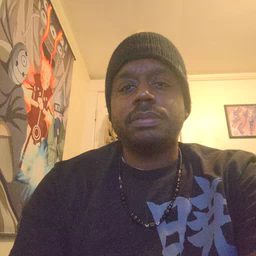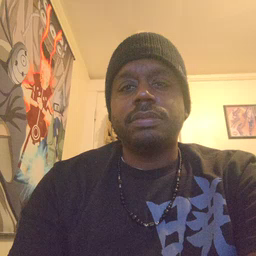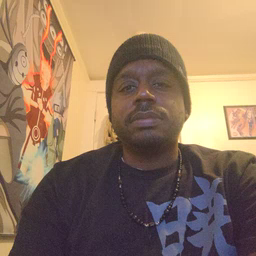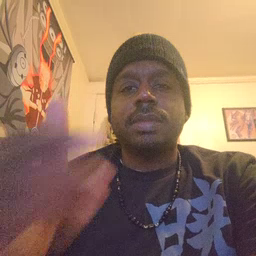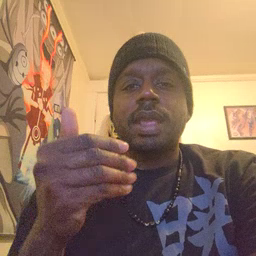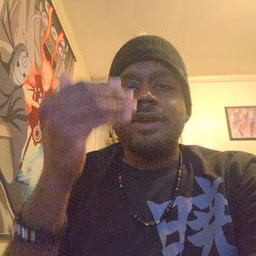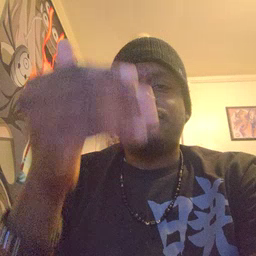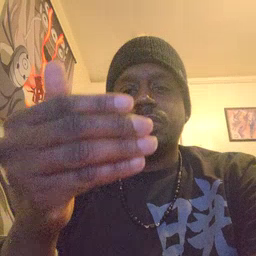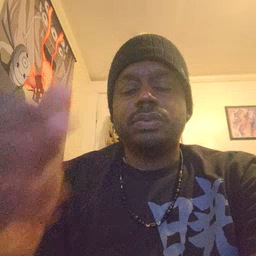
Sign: after